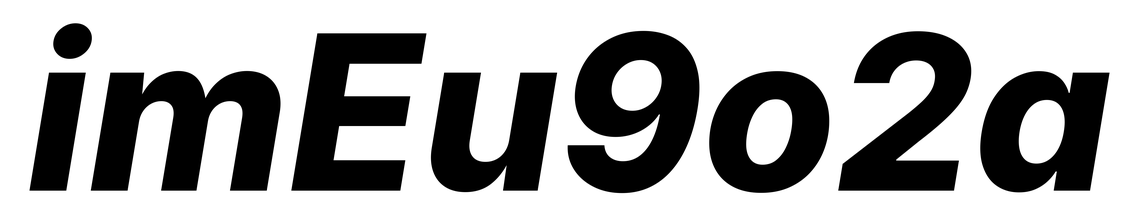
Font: Inter-Italic_ExtraBold_Italic